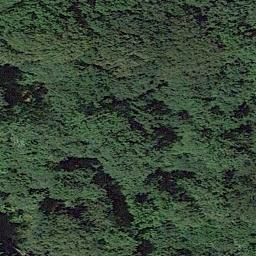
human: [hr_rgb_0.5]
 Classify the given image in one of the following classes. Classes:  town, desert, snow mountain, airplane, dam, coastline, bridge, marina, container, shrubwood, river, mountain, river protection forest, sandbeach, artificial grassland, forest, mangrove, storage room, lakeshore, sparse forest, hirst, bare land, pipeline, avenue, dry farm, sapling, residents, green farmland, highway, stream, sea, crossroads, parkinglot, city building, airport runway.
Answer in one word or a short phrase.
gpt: forest